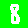
Digit: 8